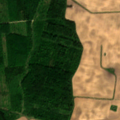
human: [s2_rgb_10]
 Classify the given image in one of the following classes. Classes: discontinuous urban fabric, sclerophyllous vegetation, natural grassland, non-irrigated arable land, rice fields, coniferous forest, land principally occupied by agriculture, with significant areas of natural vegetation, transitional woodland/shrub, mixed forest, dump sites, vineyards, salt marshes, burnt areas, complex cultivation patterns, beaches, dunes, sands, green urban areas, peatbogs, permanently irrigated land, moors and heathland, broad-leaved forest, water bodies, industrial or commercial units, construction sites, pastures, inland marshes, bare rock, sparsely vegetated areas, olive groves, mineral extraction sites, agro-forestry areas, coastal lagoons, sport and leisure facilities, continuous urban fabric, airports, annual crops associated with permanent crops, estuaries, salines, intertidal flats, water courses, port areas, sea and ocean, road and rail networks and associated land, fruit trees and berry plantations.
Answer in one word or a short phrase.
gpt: non-irrigated arable land, mixed forest, transitional woodland/shrub